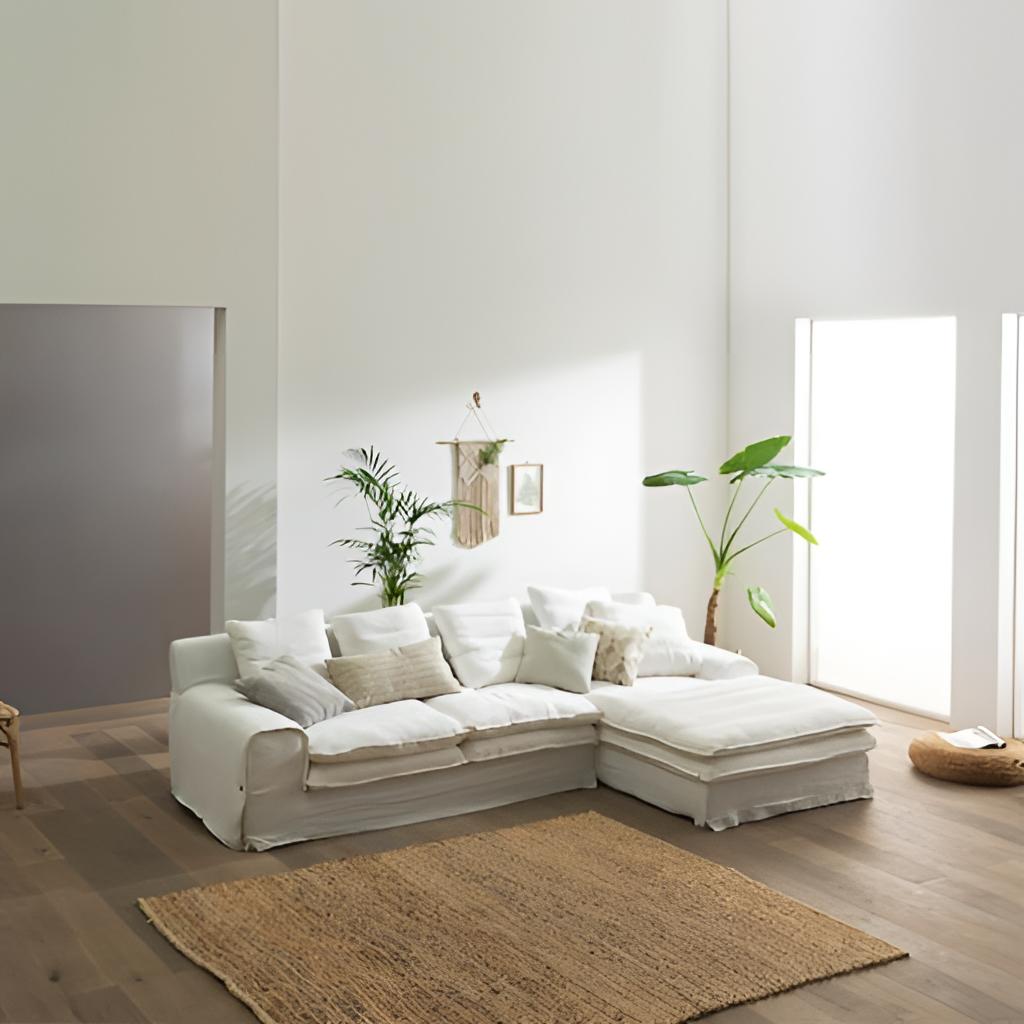
white fabric sectional sofa, living room, white paint wallpaper, with solid pattern, contemporary, wood flooring, with plank pattern